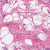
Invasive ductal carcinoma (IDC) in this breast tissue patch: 0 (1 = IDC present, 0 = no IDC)